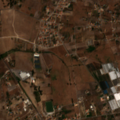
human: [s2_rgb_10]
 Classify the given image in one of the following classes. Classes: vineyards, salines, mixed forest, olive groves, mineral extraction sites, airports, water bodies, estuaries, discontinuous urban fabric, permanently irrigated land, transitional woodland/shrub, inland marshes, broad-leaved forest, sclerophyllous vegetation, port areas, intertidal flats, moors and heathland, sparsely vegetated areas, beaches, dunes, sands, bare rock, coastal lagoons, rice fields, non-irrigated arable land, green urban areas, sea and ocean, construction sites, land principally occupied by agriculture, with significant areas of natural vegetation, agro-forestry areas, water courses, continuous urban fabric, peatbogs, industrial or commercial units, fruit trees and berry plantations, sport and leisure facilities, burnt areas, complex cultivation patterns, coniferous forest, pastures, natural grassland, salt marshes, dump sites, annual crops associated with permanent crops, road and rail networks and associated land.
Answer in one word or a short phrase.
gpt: discontinuous urban fabric, complex cultivation patterns